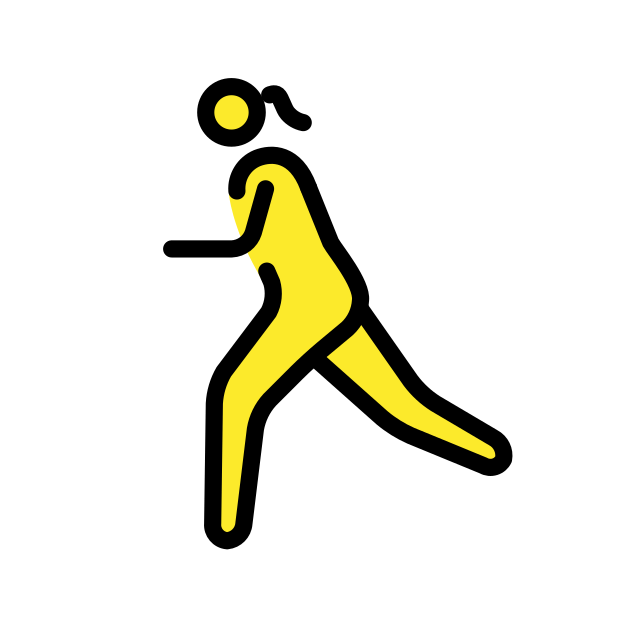
woman running